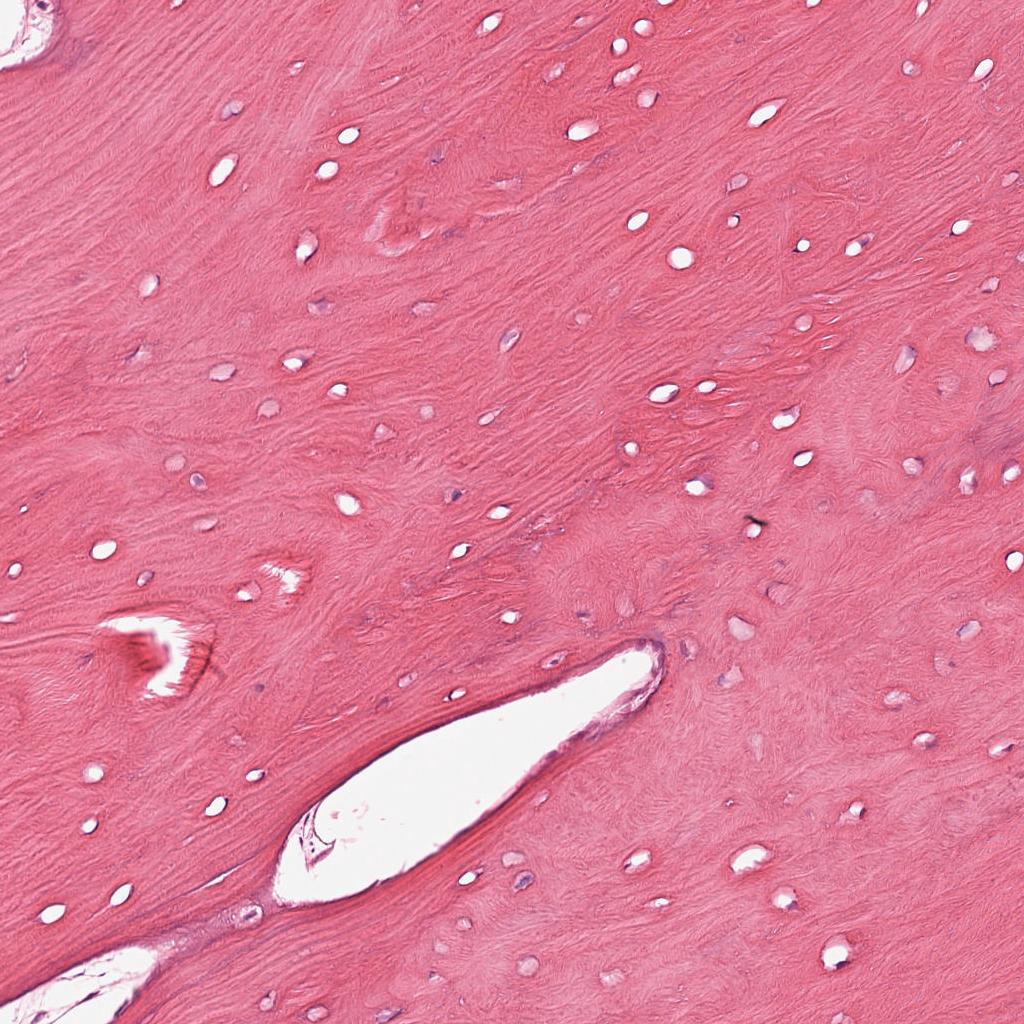
Label: Non-Tumor